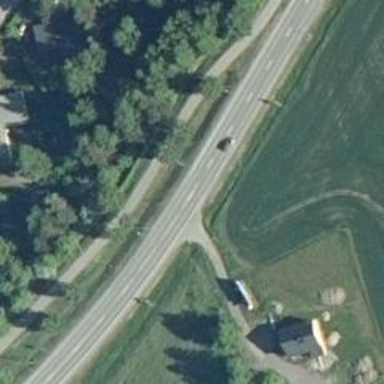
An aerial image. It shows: Asphalt road classified as trunk highway.